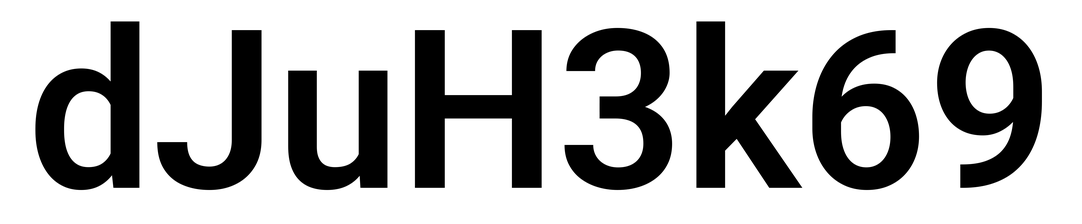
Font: Roboto_SemiBold